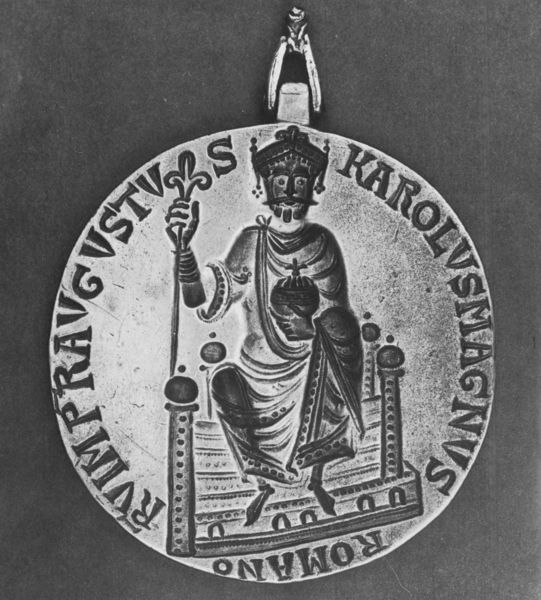
Titel: ältestes Siegel der Stadt Aachen
Institution: Würtembergisches Landesmuseum, Katalog Nr. 133
Schlagwörter: umhang, sitzen, bart, schnurrbart, halten, gewand, reich, krone, apfel, schrift, kaiser, könig, lanze, thron, inschrift, bronze, medallie, herrscher, trohn, tron, gravur, rom, anhänger, christus, jesus, jesus christus, reichtum, medaille, karl, herscher, zepter, nation, münze, erlöser, latein, reichsapfel, messias, gottessohn, sohn gottes, krohne, christkind, große, throon, romano, römisches, christkönig, heilland, erretter, jesus von nazaret, jesu…, karldergrosse